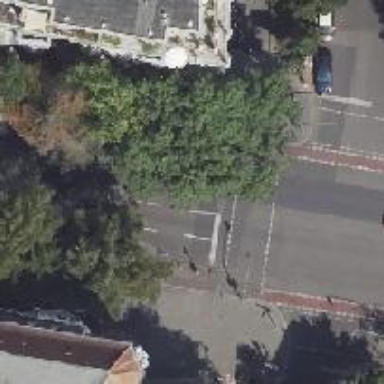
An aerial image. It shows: Secondary road with asphalt surface. The road has separate sidewalk and cycle track. There is parking available on the right side of the street.